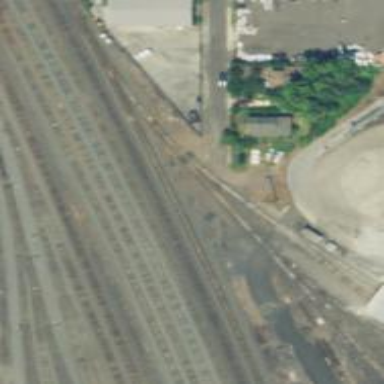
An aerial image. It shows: Railway yard.